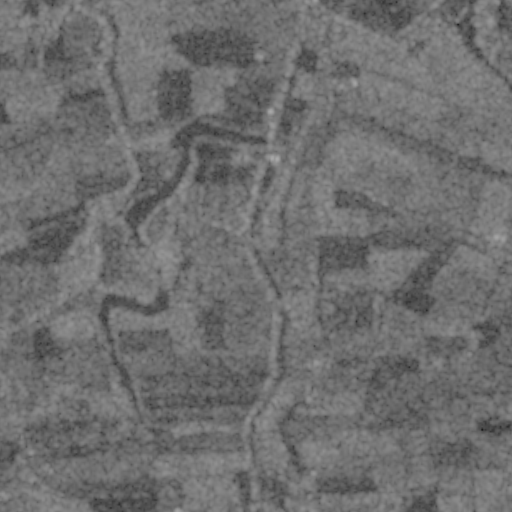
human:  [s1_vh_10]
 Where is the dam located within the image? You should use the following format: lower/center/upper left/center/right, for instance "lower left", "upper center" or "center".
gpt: The dam is located in the upper right of the image.
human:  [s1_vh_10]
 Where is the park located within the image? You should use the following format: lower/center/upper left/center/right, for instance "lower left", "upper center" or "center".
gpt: The park is located in the upper right of the image.
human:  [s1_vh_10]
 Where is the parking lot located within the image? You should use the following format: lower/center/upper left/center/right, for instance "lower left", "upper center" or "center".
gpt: The parking lot is located in the center of the image.
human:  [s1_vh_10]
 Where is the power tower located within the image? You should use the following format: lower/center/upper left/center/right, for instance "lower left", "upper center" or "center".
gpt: There is no power tower in the image.

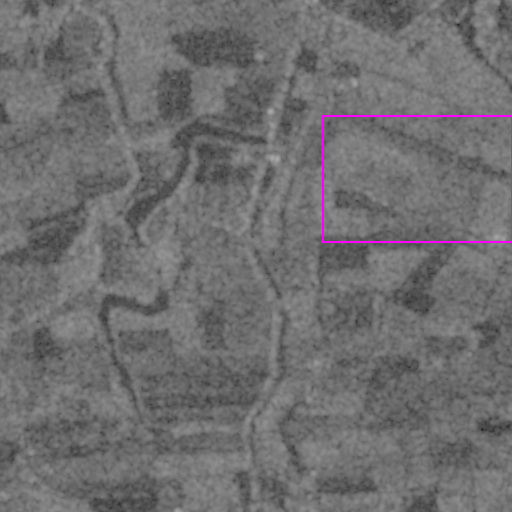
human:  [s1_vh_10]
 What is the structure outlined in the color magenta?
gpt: The structure outlined in magenta is a crop field.
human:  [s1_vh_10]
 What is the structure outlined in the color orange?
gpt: There is no orange outline.